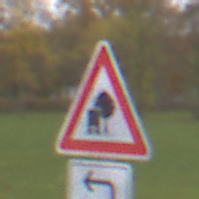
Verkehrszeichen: UnzureichendesLichtraumprofil
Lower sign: RichtungsangabeDurchPfeile2
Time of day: Midday
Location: Outdoor (Suburban)
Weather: Overcast
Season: NotSpecified
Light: Natural